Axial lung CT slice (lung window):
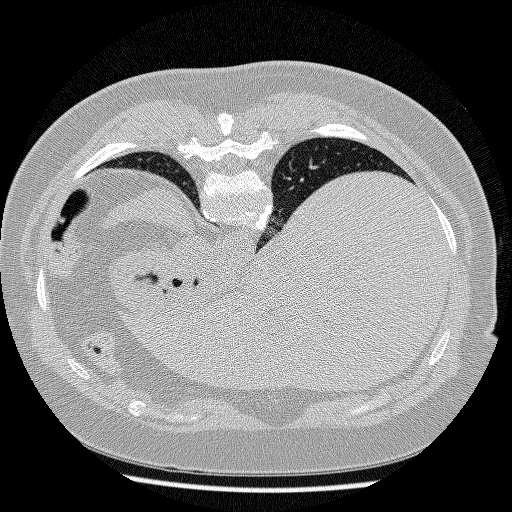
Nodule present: no